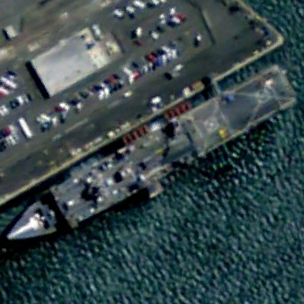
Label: combat